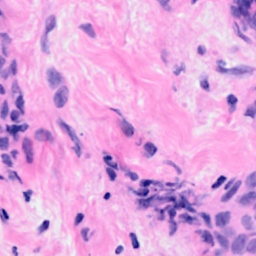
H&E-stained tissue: Breast